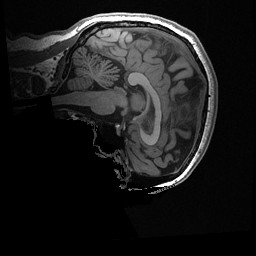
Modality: T1w
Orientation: sagittal
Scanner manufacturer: ge
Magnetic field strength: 3 T
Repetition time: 0.008164 s
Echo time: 0.003184 s